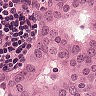
Metastatic tissue present: yes